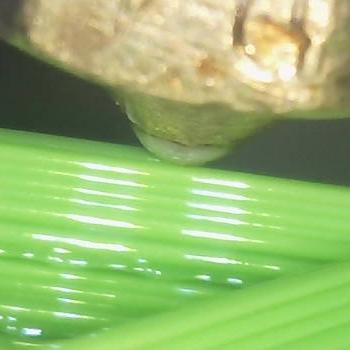
Flow rate: 112%